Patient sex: M
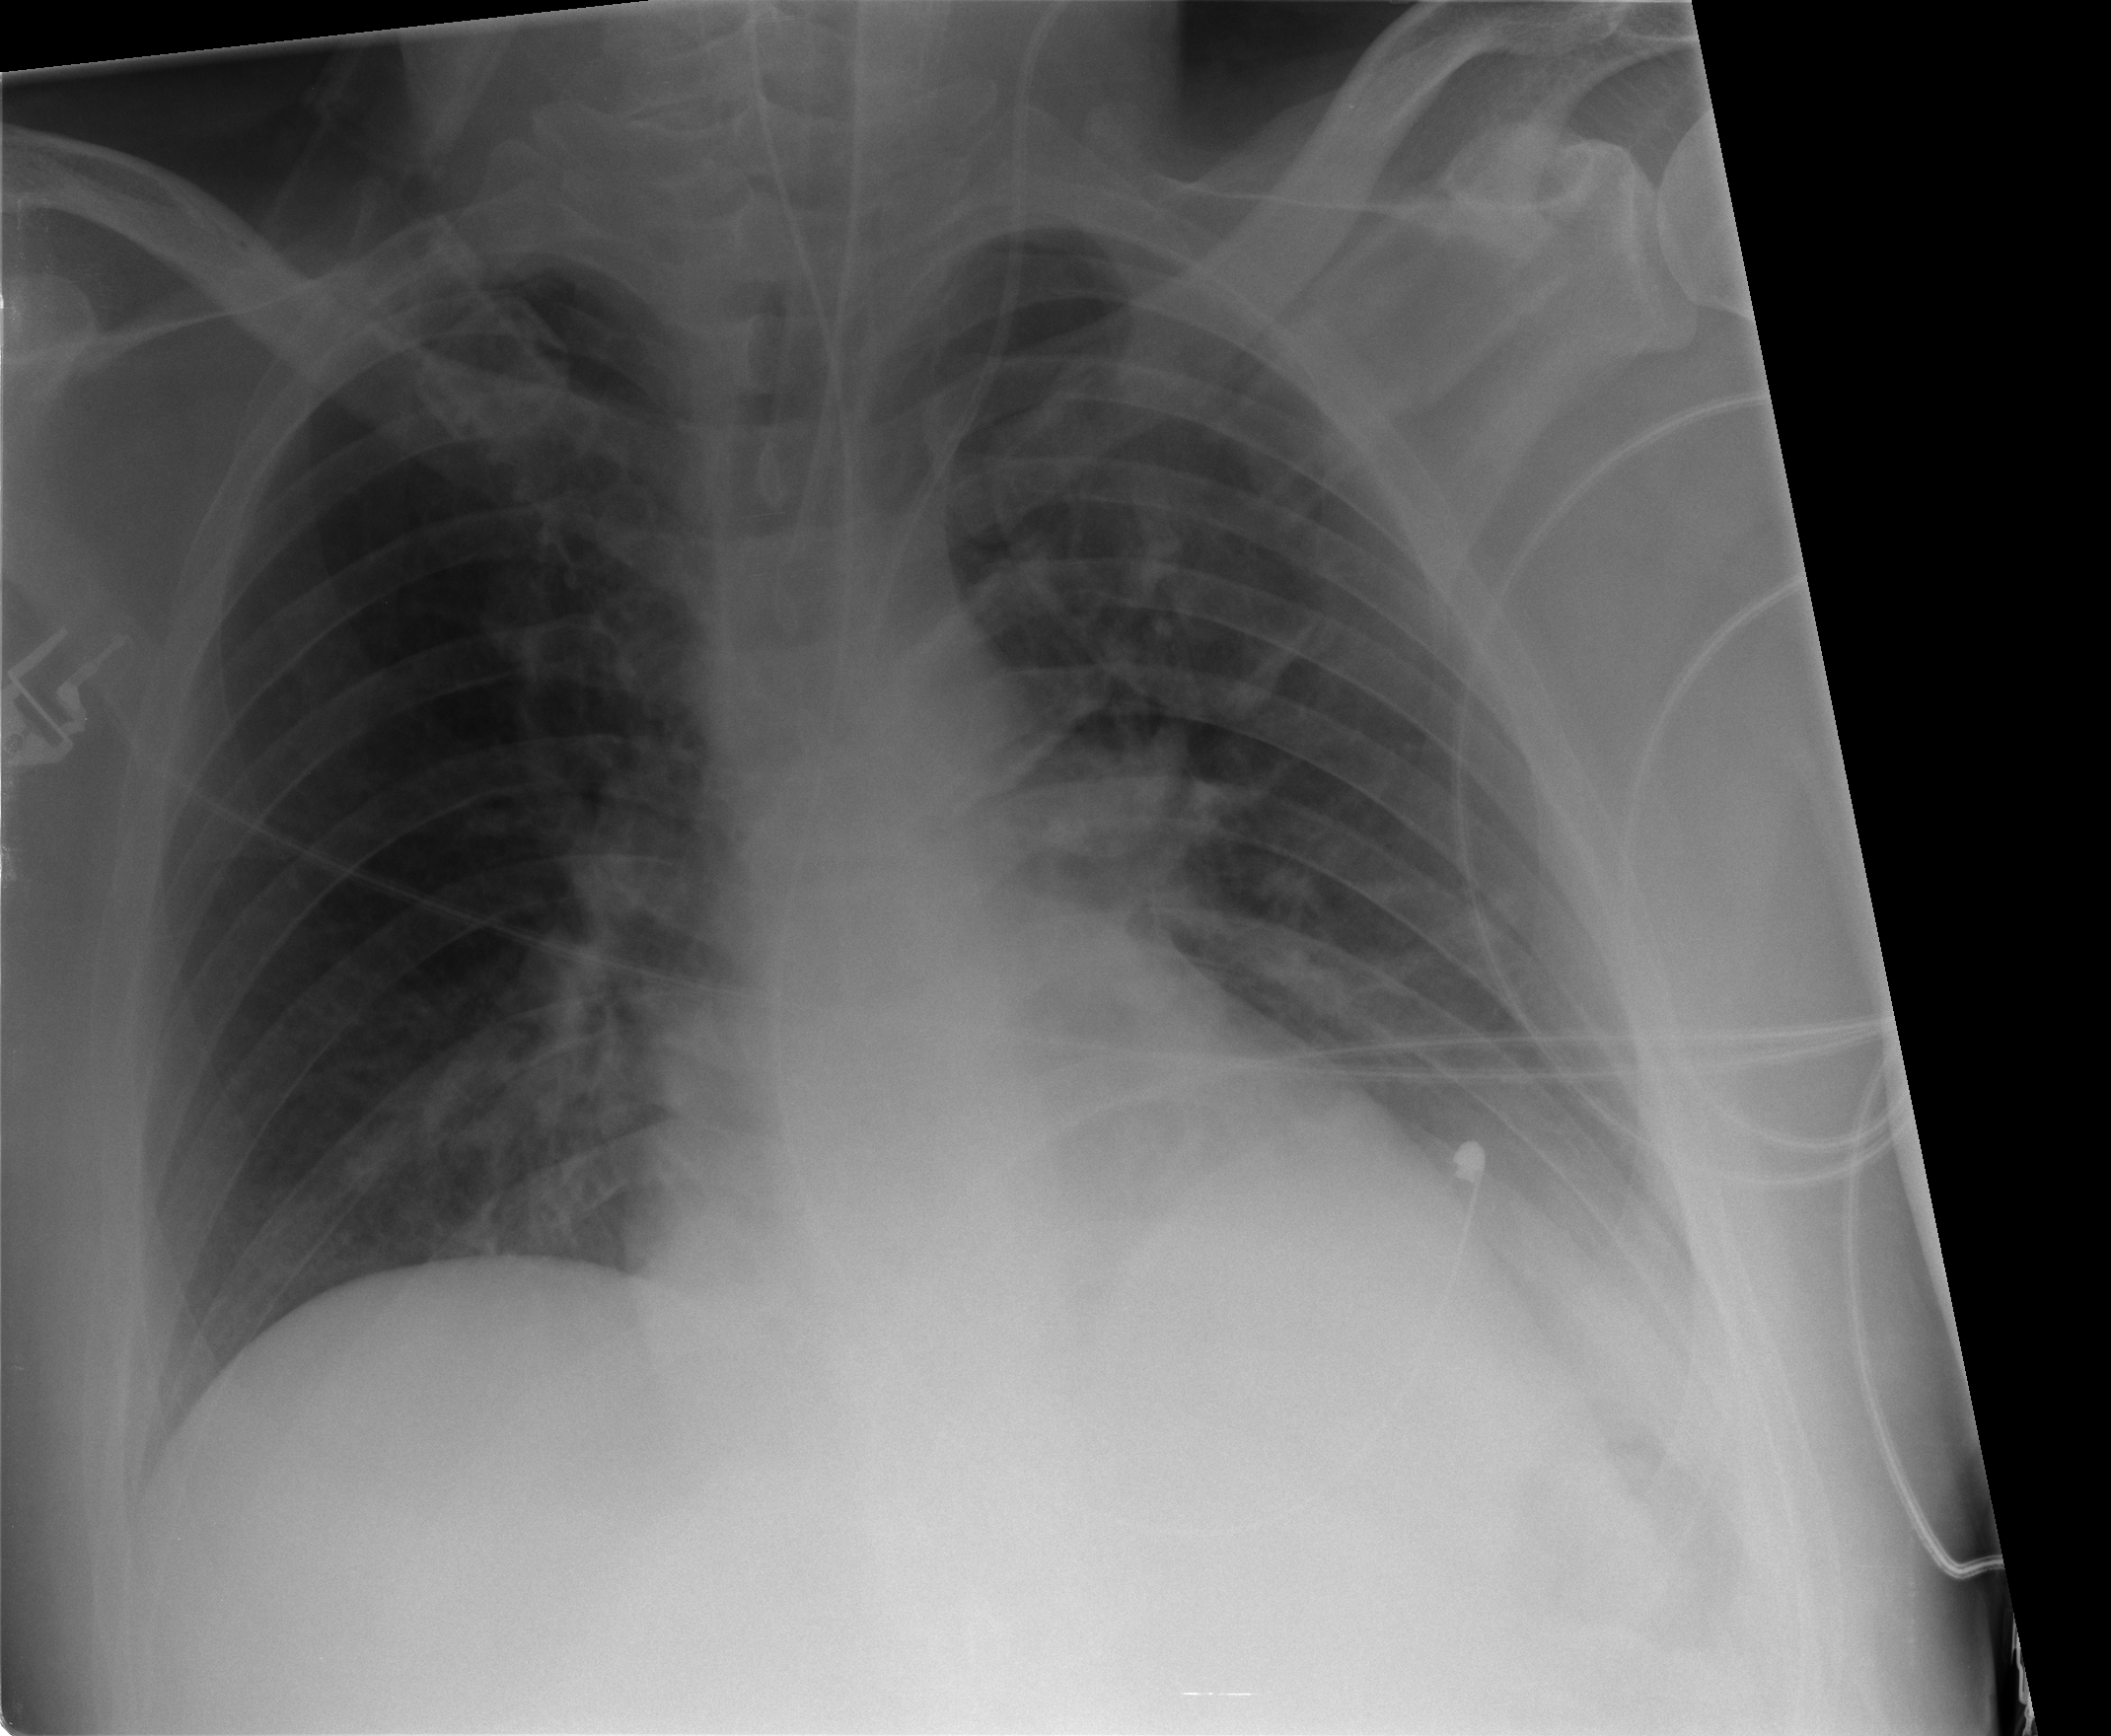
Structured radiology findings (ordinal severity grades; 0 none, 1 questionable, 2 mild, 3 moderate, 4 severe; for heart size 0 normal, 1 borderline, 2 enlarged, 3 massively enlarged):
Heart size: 0
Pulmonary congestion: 0
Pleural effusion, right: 0
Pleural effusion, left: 1
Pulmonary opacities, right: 0
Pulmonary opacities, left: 0
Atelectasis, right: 2
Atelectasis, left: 2